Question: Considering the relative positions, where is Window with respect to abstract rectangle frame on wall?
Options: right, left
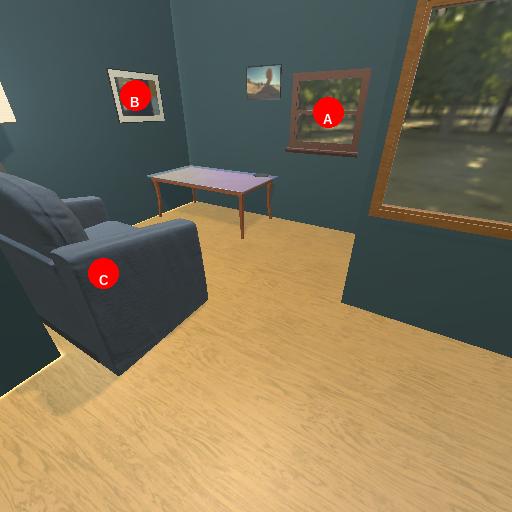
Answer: right